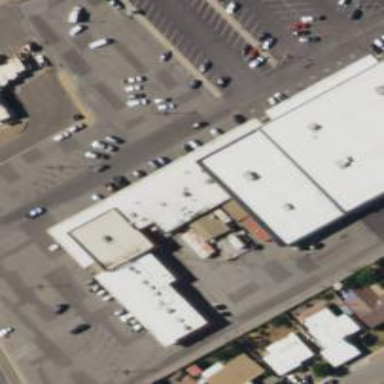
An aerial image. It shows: Supermarket.